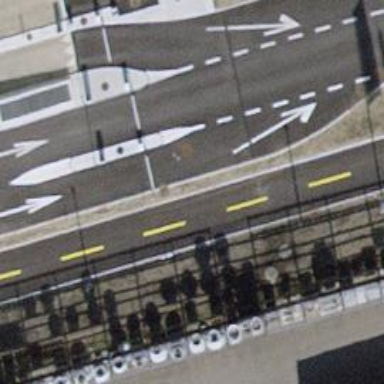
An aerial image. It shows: Lift gate barrier.